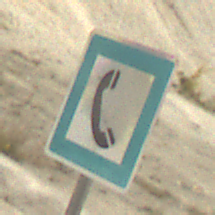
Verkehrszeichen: Fernsprecher
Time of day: Midday
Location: Outdoor (Beach)
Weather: PartlyCloudy
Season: NotSpecified
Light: Natural